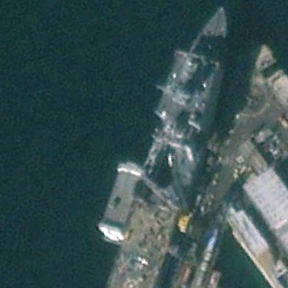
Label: combat